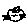
Label: cat